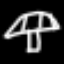
Label: mushroom